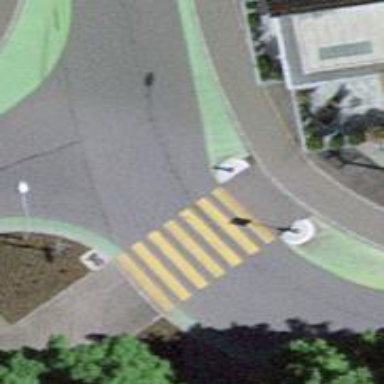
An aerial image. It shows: Zebra crossing on the road.